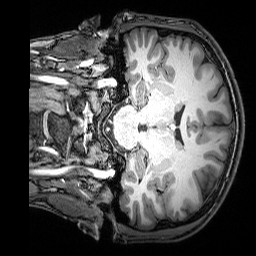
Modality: T1w
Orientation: coronal
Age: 20
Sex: male
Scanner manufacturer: siemens
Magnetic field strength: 3 T
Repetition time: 2.53 s
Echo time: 0.00388 s